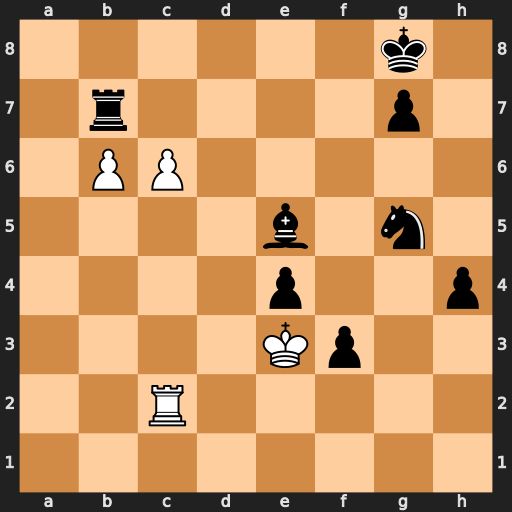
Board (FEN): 6k1/1r4p1/1PP5/4b1n1/4p2p/4Kp2/2R5/8
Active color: w
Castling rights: -
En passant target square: -
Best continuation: cxb7 Kh7 Rc7 f2 Kxf2